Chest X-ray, PA view. Patient: 41 years old, sex F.
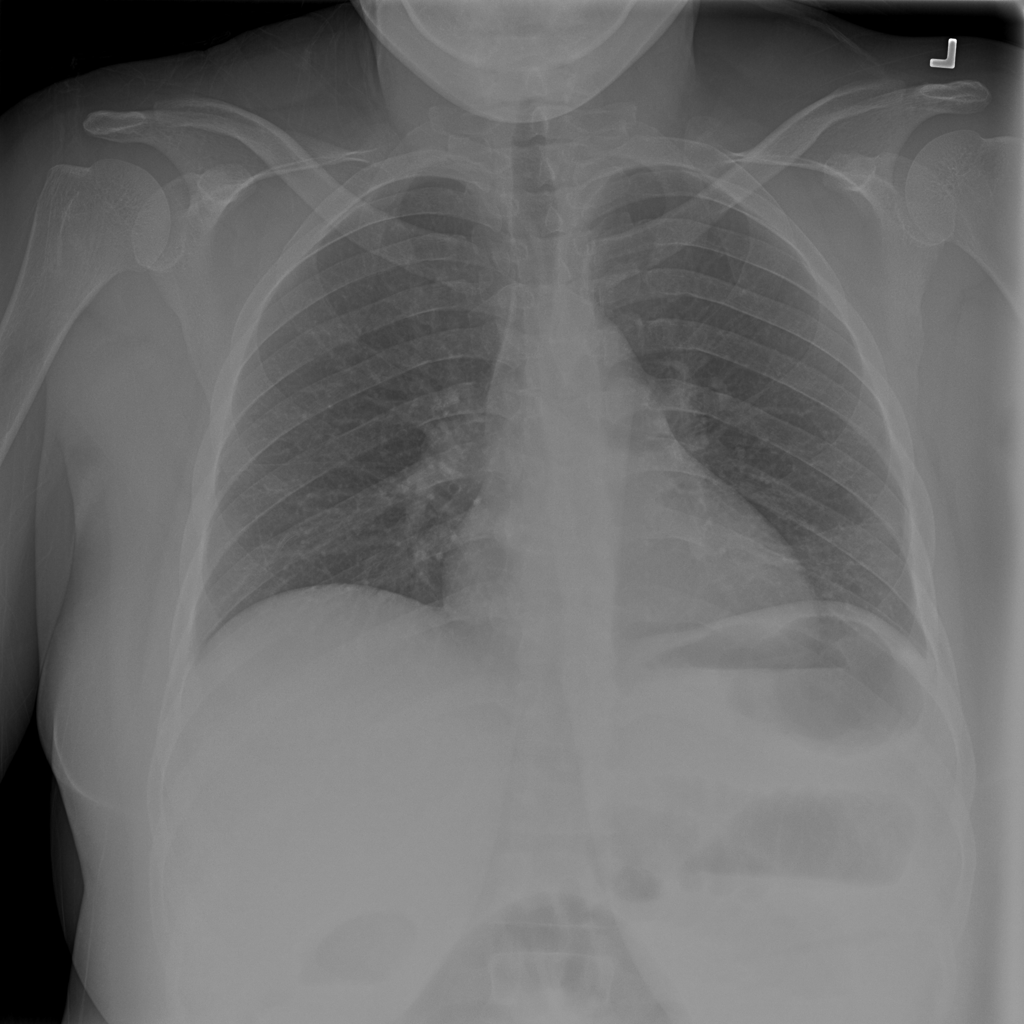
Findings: Infiltration